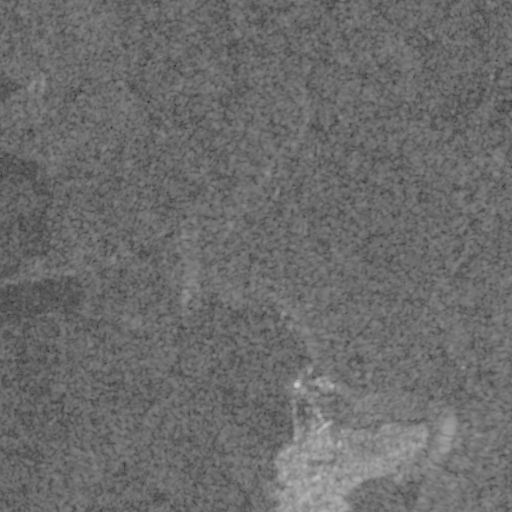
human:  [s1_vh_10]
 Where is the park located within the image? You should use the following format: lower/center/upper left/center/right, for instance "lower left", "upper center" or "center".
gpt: The park is located in the lower right of the image.
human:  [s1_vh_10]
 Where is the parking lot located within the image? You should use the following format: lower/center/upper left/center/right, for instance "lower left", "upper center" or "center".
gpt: The parking lot is located in the lower right of the image.
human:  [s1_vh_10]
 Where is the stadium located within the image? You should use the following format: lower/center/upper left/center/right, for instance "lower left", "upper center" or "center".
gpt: The stadium is located in the lower center of the image.
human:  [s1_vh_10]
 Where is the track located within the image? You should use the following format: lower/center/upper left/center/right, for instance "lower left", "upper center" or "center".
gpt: The track is located in the lower center of the image.
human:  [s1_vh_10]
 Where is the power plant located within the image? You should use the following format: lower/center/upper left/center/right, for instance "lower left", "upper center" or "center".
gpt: There is no power plant in the image.

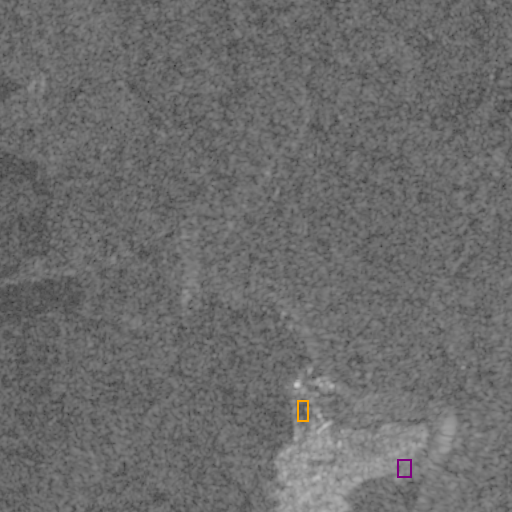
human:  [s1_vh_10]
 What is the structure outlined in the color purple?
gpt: The structure outlined in purple is a park.
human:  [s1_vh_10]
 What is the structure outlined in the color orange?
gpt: The structure outlined in orange is a track.
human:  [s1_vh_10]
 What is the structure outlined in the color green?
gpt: There is no green outline.